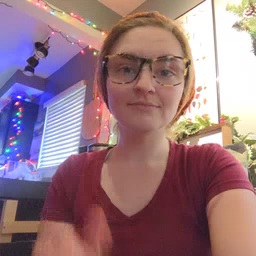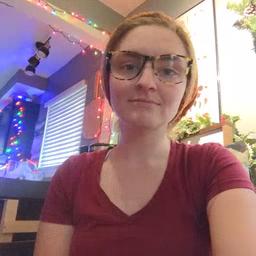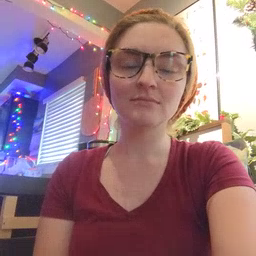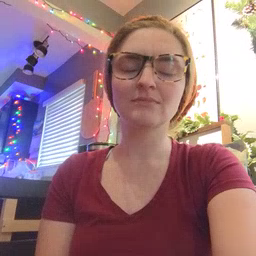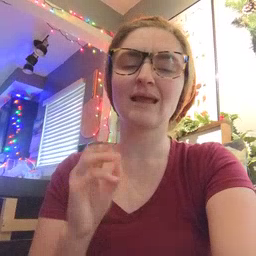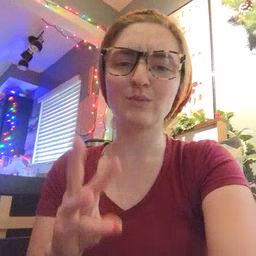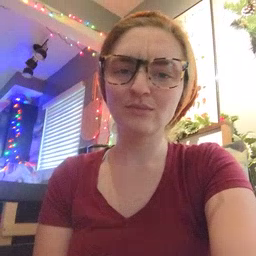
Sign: owie